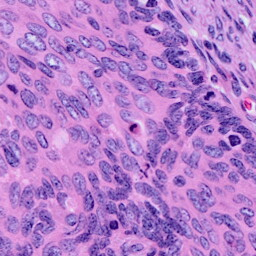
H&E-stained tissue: Cervix